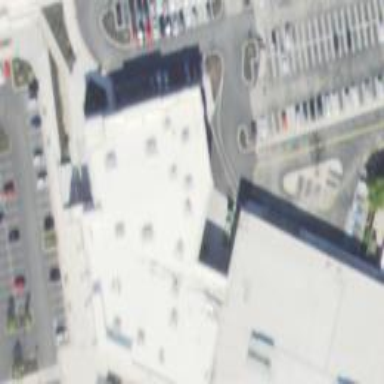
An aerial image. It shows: Retail building.